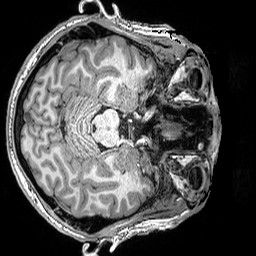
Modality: T1w
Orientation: axial
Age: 27
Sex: male